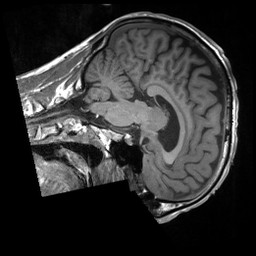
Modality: T1w
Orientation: sagittal
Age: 39
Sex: male
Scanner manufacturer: siemens
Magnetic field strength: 3 T
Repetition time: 1.9 s
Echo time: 0.00226 s